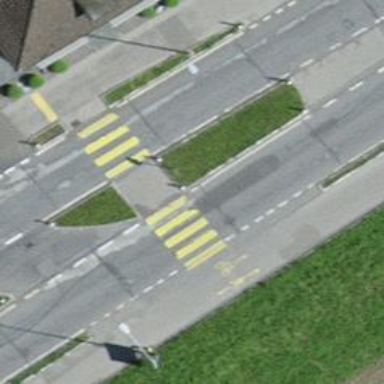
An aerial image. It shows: Uncontrolled zebra crossing with visible markings on the road.